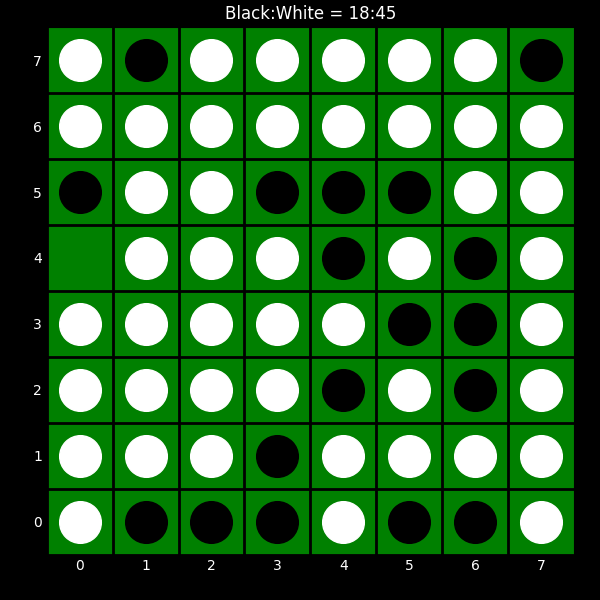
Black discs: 18
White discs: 45